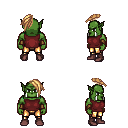
a pixel art fantasy rpg character, male body template, orc, green skin, maroon sleeveless shirt, gold greaves, light blonde long mohawk hairstyle, cloth bracers, maroon shoes, four views (front, back, left, right), 2x2 character sprite sheet, small pixel art, hard edges, no anti-aliasing